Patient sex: M
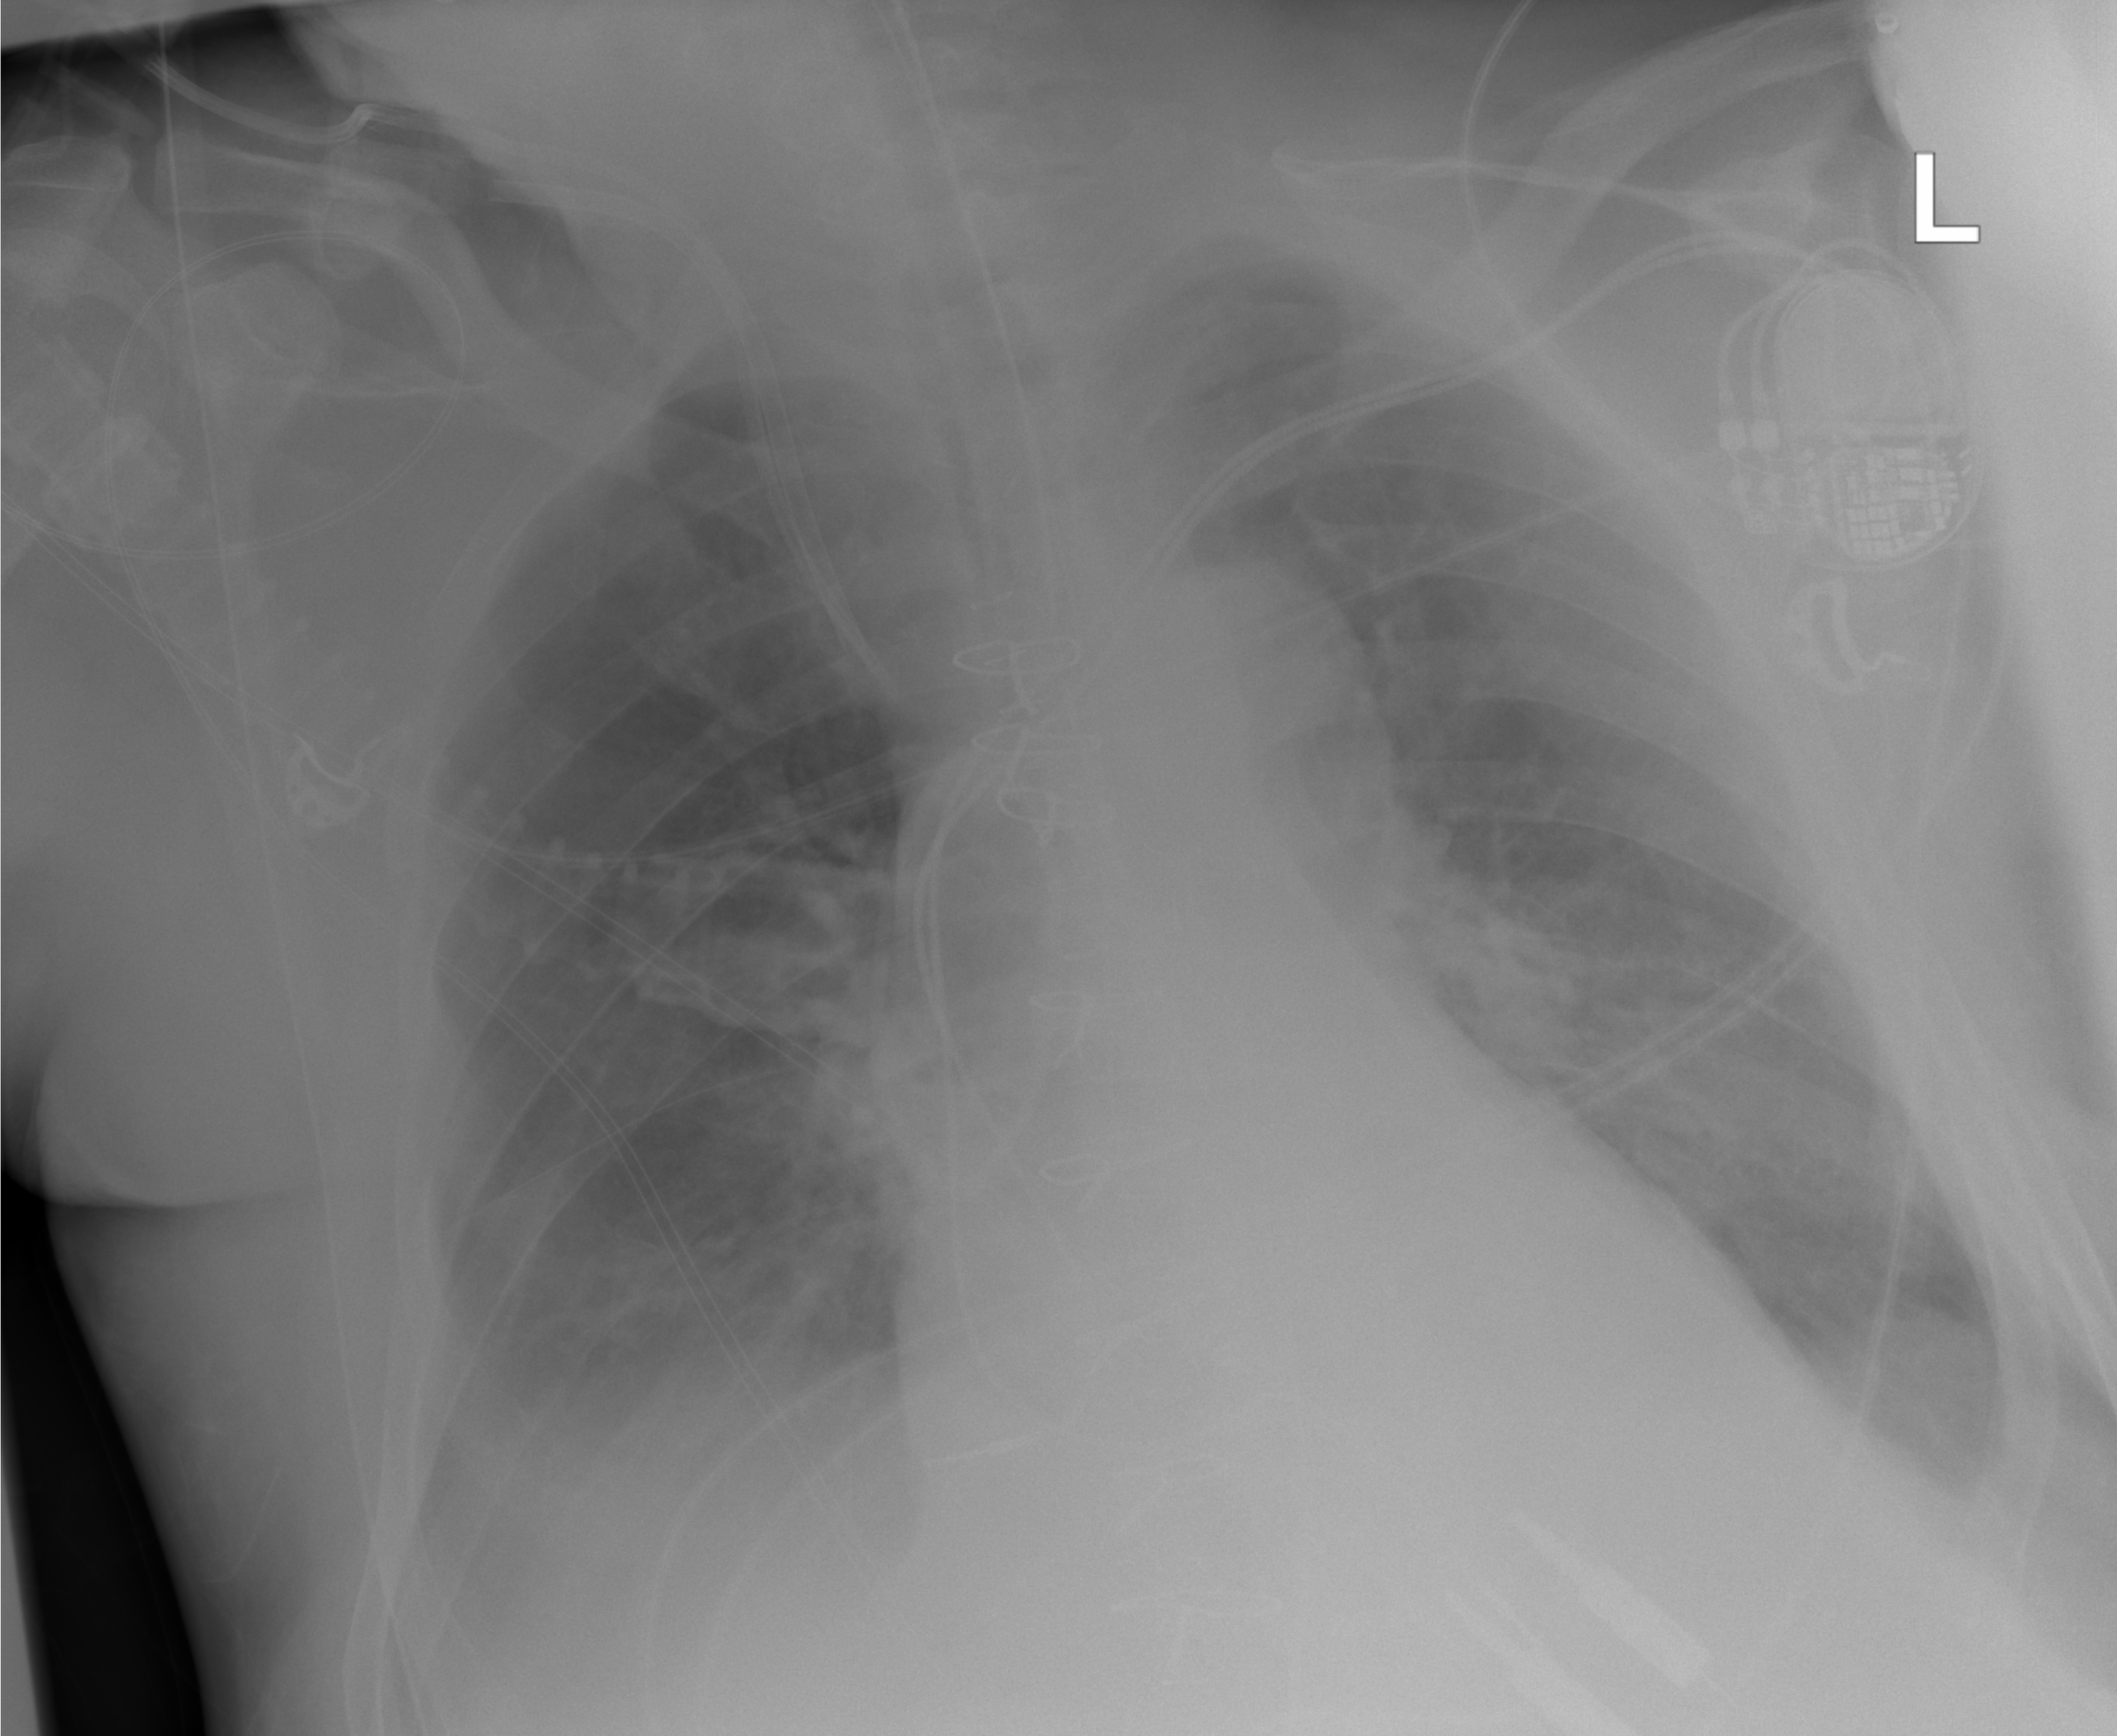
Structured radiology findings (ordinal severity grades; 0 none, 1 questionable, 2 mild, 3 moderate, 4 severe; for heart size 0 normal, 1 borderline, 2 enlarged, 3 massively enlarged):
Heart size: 0
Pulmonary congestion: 2
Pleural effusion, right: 2
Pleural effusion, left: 1
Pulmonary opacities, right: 2
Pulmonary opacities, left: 2
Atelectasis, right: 2
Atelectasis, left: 2